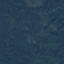
Label: Forest